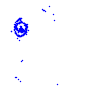
Particle: electron